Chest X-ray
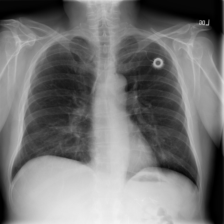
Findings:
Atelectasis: negative
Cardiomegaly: negative
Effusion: negative
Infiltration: negative
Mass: negative
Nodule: negative
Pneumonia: negative
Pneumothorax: negative
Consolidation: negative
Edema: negative
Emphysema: negative
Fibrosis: negative
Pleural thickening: negative
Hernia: negative